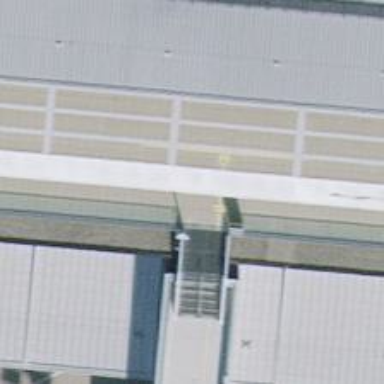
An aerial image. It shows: Airport gate.